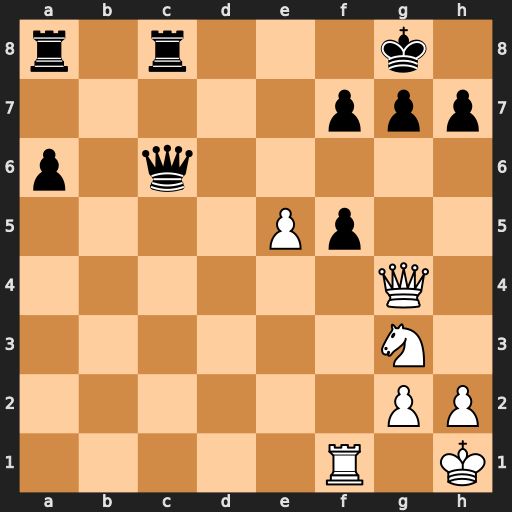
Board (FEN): r1r3k1/5ppp/p1q5/4Pp2/6Q1/6N1/6PP/5R1K
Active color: w
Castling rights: -
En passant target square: -
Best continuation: Nxf5 Qg6 Ne7+ Kh8 Nxg6+